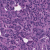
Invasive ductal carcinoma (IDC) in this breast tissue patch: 1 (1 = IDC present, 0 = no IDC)